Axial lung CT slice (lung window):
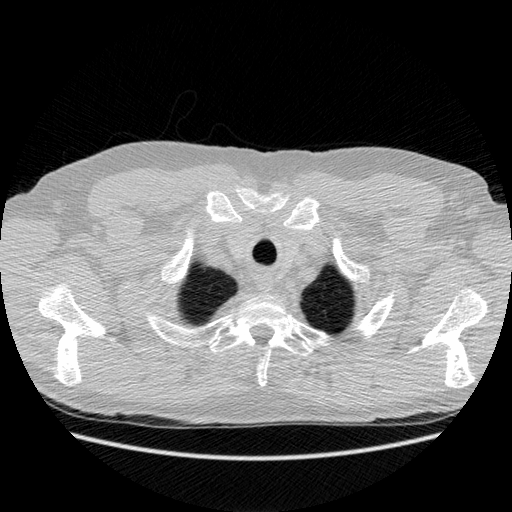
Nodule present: no